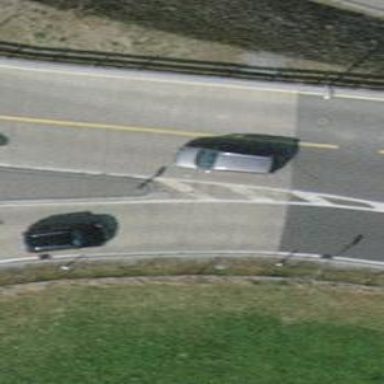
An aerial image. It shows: Primary highway without sidewalk.